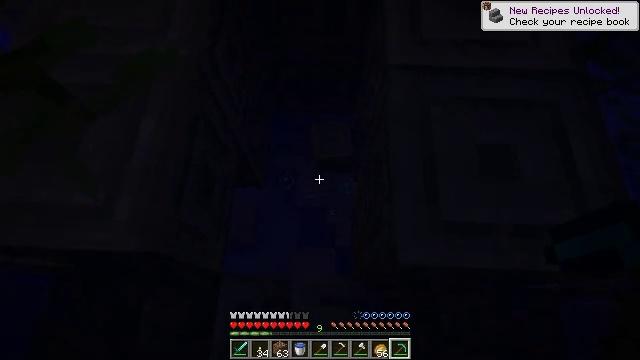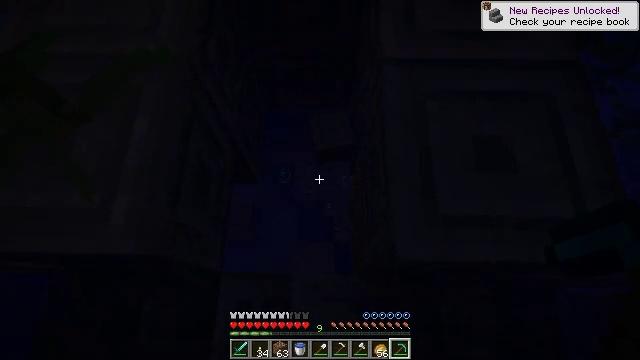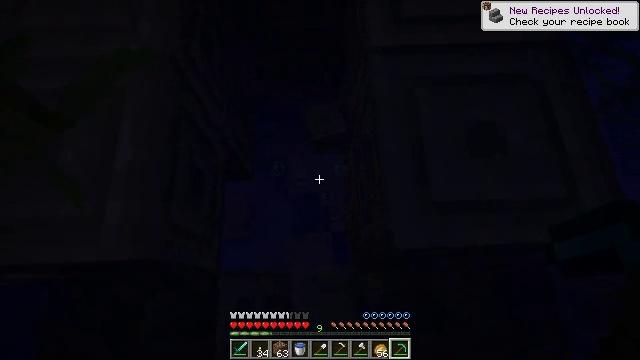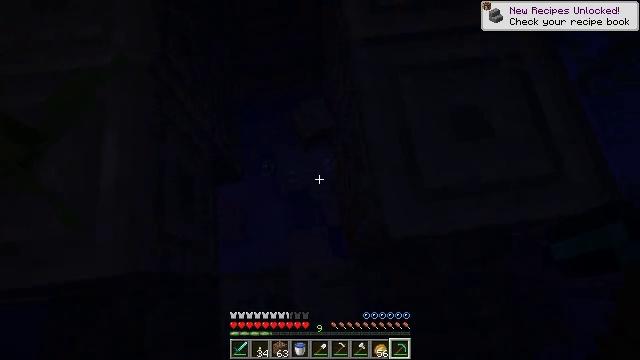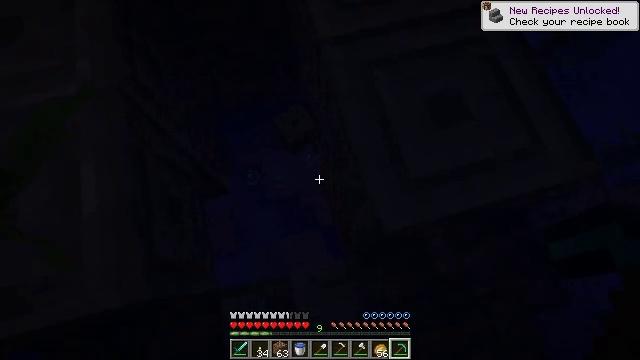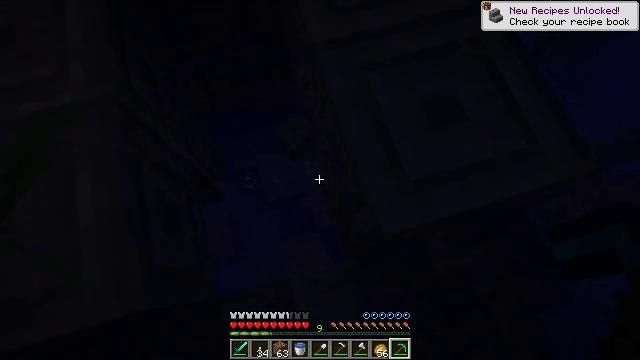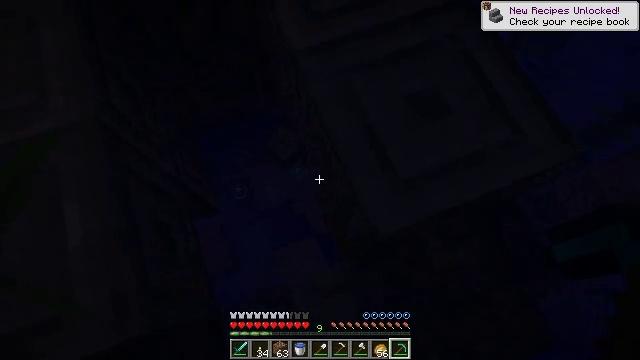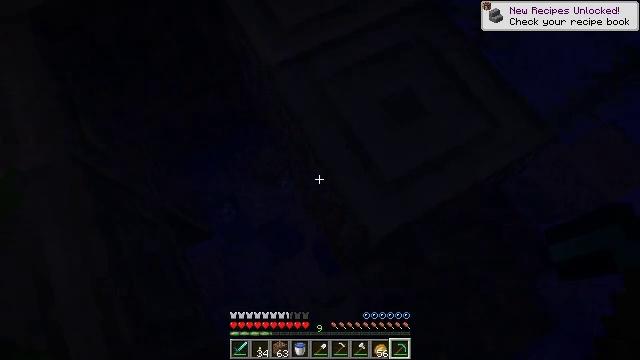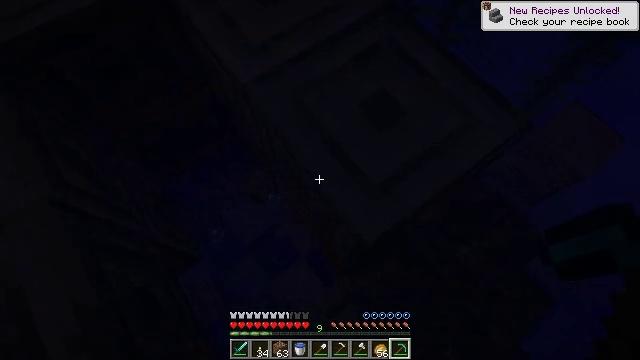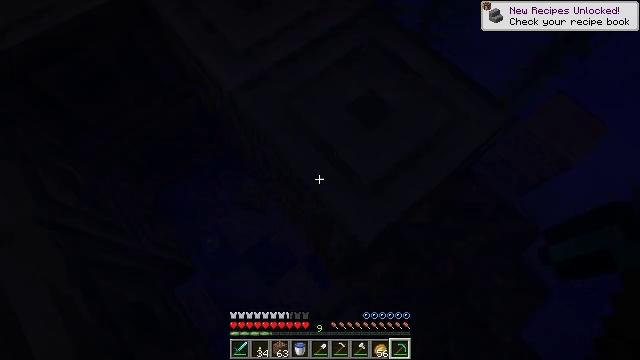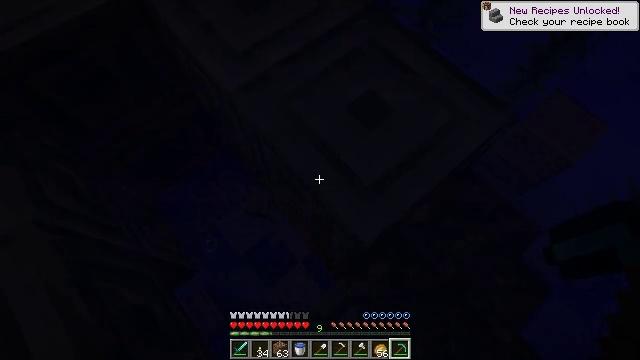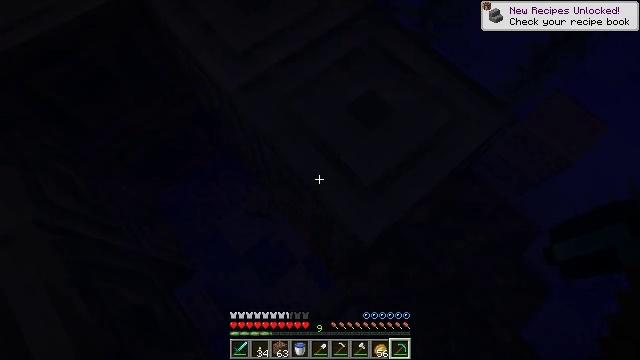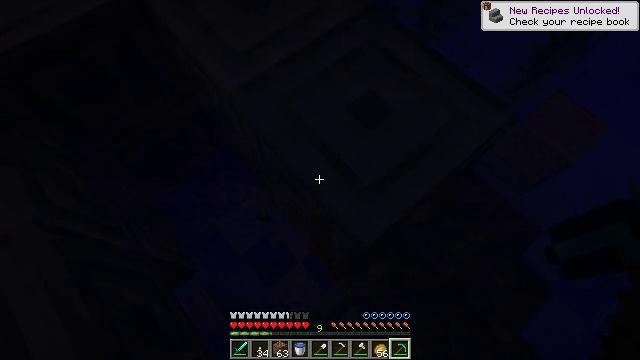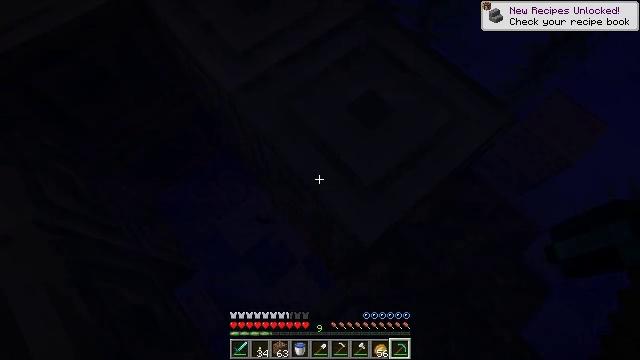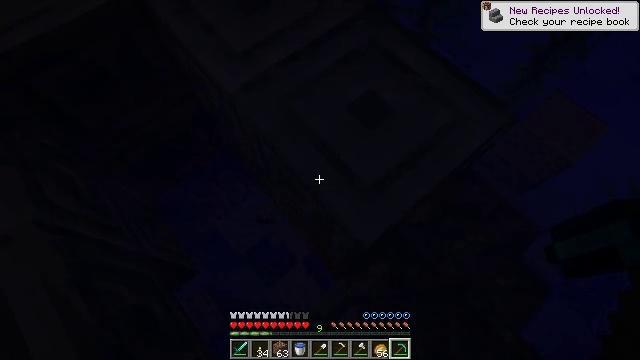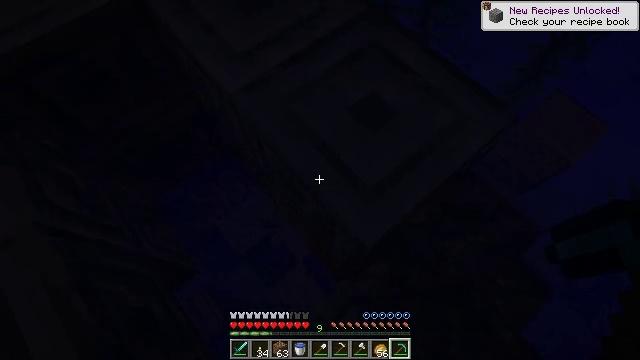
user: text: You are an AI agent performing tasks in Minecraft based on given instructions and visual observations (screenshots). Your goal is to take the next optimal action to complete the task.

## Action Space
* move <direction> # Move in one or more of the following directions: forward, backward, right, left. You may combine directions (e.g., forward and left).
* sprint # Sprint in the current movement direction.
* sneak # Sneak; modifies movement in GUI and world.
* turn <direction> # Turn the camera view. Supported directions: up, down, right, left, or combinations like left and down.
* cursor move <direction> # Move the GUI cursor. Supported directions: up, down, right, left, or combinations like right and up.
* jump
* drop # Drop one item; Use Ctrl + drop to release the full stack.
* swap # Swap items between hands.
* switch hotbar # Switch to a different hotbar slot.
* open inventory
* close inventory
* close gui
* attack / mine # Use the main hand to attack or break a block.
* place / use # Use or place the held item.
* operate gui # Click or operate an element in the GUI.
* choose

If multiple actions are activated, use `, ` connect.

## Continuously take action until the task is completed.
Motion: motion action
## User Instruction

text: Destroy the chiseled stone bricks block.
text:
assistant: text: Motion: move left, sneak, turn right and down
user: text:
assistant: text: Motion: move left, sneak, turn right and down
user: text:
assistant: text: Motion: move left, sneak, turn right
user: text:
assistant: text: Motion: move left, sneak, turn right
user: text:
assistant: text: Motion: move left, sneak, turn right
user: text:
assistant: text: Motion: move left, sneak, turn right
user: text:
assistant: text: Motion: move left, sneak, turn right and up
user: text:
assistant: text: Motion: sneak, turn right and up
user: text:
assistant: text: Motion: sneak, turn right
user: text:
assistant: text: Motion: sneak
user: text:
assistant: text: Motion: sneak
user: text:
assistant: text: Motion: sneak
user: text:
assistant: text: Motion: sneak
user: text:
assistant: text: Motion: move left, sneak
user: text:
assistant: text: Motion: move left, sneak
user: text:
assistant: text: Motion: move left, sneak
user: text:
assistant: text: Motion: move left, sneak
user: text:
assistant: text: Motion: move back and move left
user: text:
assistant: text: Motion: move back
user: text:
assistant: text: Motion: move back
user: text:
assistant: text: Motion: move back
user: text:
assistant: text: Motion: move back
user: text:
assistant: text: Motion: move back
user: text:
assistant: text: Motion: move back
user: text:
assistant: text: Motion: move back
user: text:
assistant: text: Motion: move back
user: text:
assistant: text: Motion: move back
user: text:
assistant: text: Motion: move back
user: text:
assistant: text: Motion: move back
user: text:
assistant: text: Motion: move back